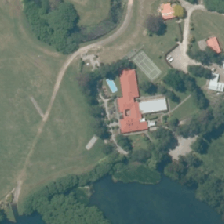
Land cover: urban_build_up